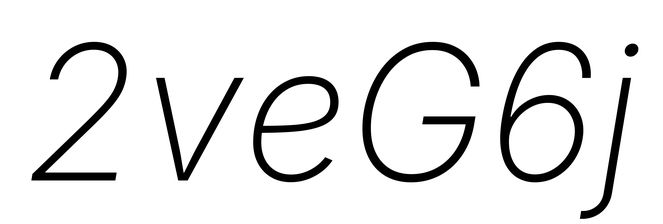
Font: Inter-Italic_ExtraLight_Italic